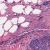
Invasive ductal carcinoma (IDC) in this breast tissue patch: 0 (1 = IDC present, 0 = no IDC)